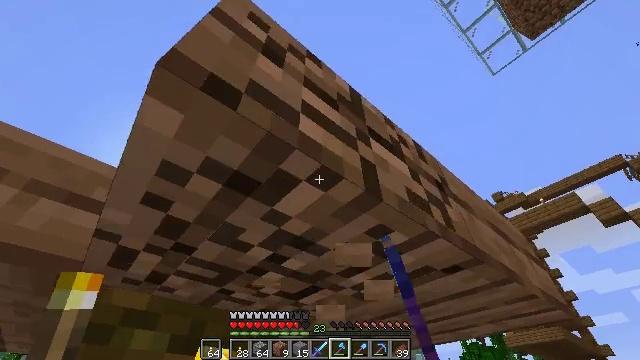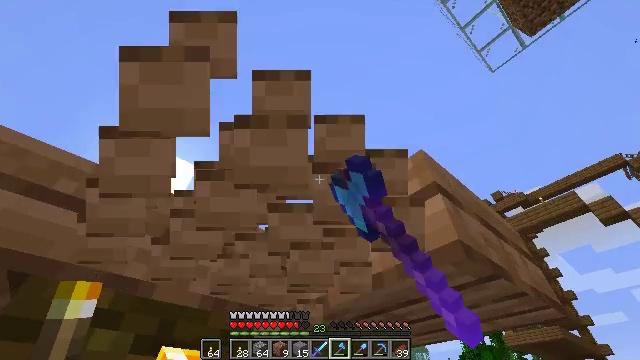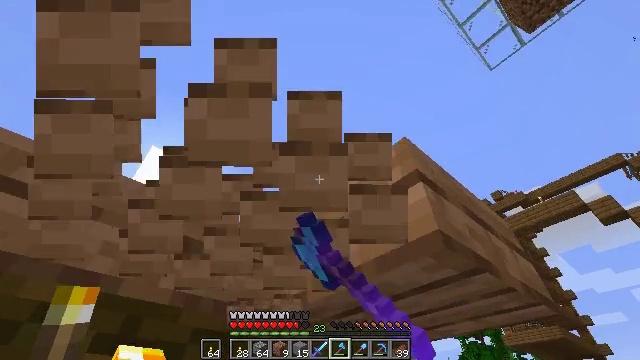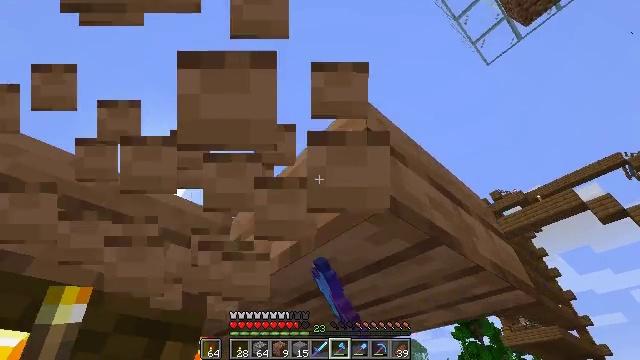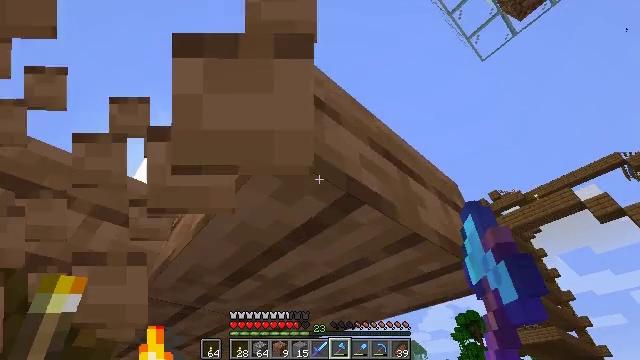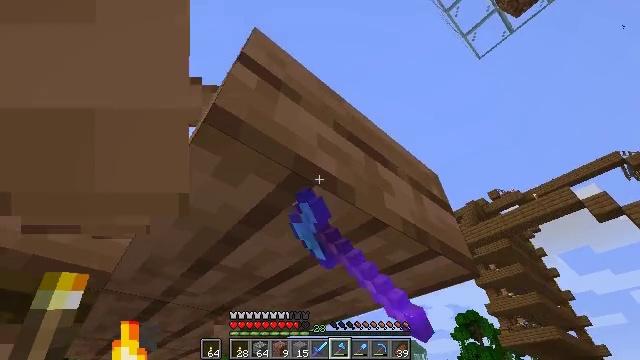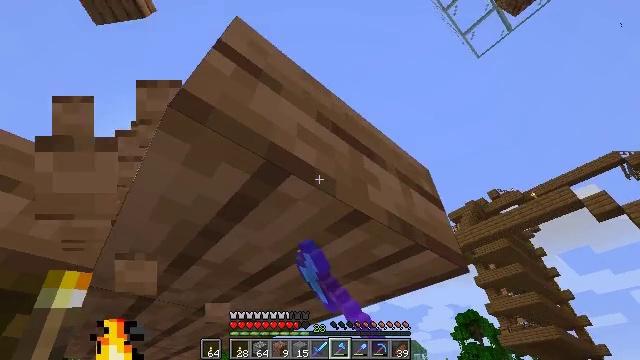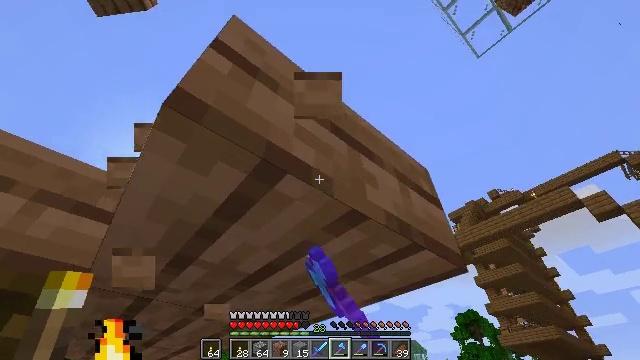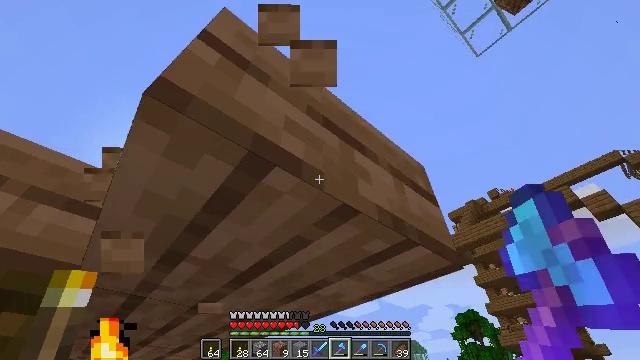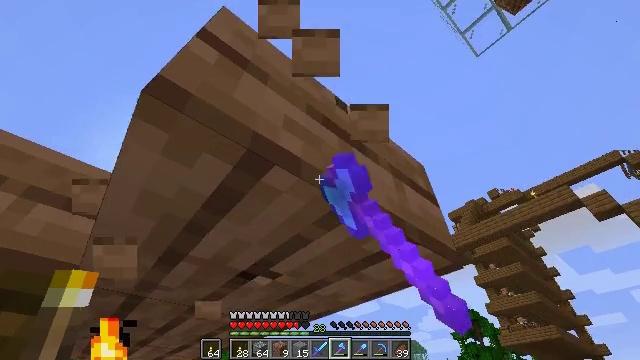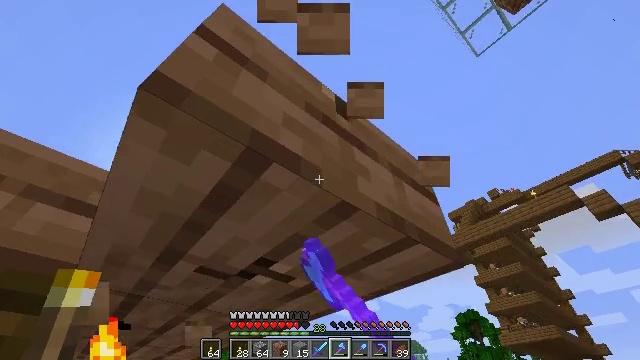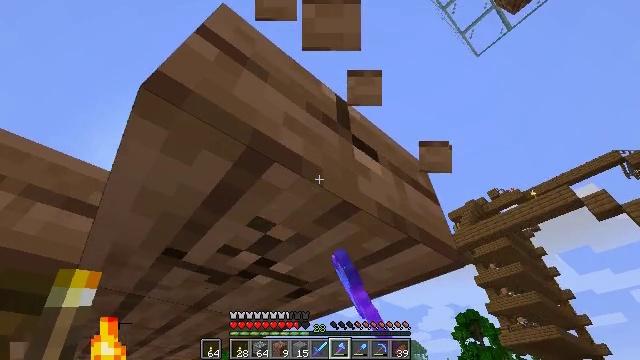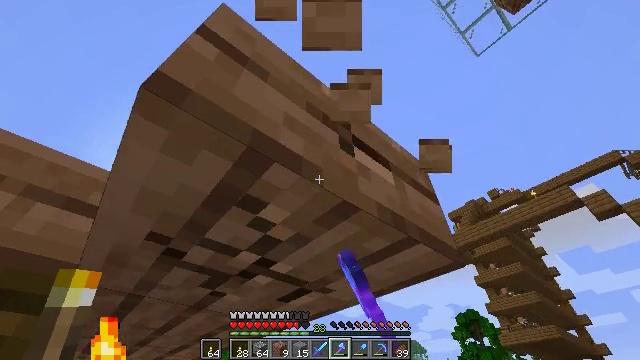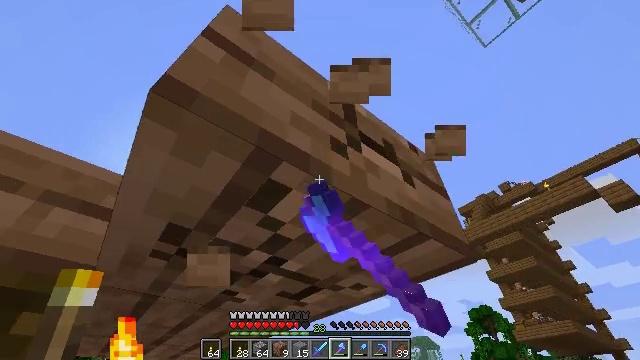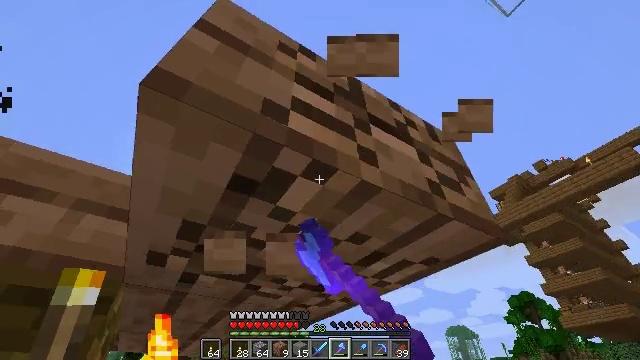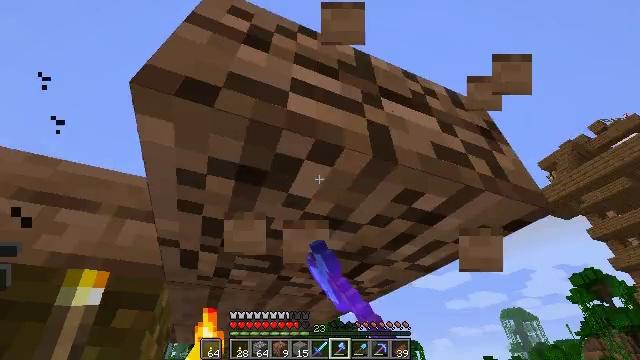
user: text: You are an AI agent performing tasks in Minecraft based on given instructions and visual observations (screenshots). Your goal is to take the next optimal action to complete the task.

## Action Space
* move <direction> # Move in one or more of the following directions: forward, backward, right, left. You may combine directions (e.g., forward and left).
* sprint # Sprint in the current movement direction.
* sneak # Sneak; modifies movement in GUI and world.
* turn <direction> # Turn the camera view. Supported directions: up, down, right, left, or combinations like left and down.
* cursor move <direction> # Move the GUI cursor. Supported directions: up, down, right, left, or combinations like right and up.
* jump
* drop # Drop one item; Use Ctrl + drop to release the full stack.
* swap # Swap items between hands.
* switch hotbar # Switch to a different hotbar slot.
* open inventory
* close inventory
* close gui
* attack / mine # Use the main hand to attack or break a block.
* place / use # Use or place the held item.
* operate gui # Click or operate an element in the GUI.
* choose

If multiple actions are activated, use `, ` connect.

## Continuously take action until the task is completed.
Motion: motion action
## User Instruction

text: Remove the jungle slab block.
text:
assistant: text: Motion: move forward and move right, attack / mine
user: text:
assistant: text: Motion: move forward and move right, attack / mine
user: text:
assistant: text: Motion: move forward and move right, attack / mine
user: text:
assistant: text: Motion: move right, attack / mine
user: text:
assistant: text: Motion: attack / mine
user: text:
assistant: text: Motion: attack / mine
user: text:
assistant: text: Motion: attack / mine
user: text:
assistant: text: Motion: attack / mine
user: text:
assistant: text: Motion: attack / mine
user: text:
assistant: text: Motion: attack / mine
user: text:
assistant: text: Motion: attack / mine
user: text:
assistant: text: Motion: attack / mine
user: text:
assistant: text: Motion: turn left, attack / mine
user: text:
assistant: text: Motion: move forward and move right, turn left and down, attack / mine
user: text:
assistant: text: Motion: move forward and move right, turn left and down, attack / mine
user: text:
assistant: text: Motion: move forward and move right, turn left and down, attack / mine
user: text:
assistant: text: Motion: move forward and move right, turn left and down, attack / mine
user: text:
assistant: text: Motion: move forward and move right, turn left and down, attack / mine
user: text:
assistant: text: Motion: move forward and move right, turn left and down, attack / mine
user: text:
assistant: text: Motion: turn left, attack / mine
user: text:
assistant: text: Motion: attack / mine
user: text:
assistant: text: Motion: attack / mine
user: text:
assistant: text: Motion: attack / mine
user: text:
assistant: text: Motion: attack / mine
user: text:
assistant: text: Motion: attack / mine
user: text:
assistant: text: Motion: attack / mine
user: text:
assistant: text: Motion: attack / mine
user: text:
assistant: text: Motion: attack / mine
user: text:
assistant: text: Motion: attack / mine
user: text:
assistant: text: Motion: move forward and move right, attack / mine